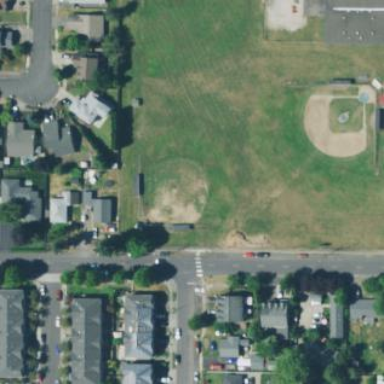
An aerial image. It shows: Baseball pitch for leisure land.